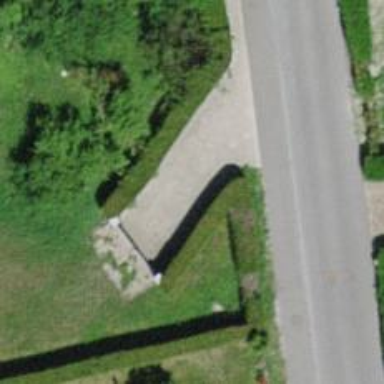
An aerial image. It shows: Hedge acting as barrier.